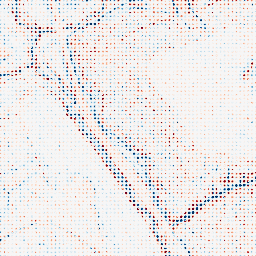
Category: edge_preserving
Decomposition family: anisotropic_diffusion
Decomposition parameters: iterations: 10
kappa: 100
gamma: 0.1
Upsampling method: sinc_blackman
Upsampling parameters: scale: 8
kernel_size: 4
Upsampling scale: 8